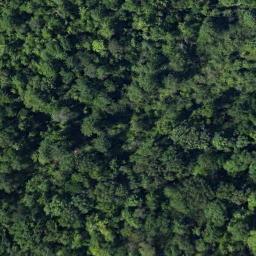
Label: forest